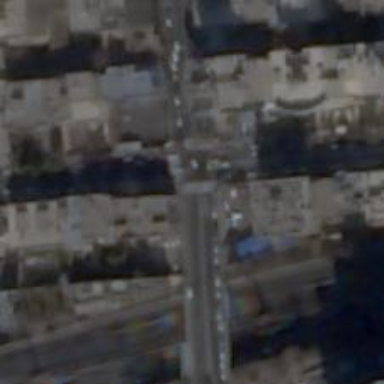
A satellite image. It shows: Marked road crossing.